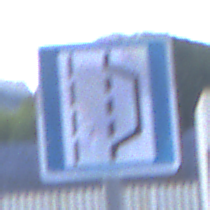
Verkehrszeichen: NothalteUndPannenbucht
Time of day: SunriseSunset
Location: Outdoor (Suburban)
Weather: PartlyCloudy
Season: NotSpecified
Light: Natural